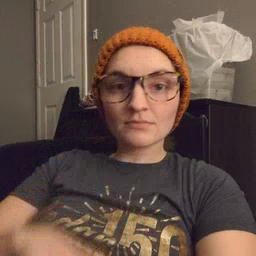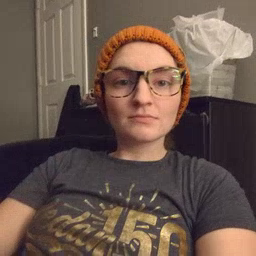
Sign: home